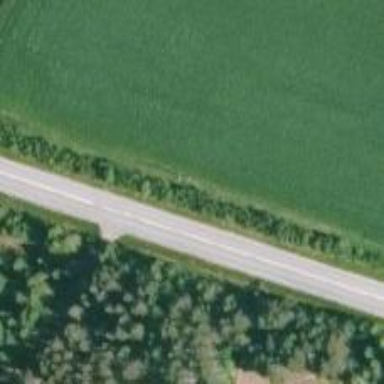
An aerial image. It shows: Primary road with asphalt surface.